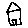
Label: house